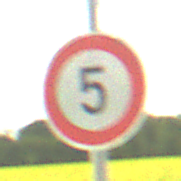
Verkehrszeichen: Geschwindigkeit5
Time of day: Midday
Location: Outdoor (RoadRail)
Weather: PartlyCloudy
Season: NotSpecified
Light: Natural